Question: i'm unable to align the bars of my jqPlot with the corresponding labels. Please see the image of my chart. How can i make sure that the bars are centered right on top of the labels?

Here is the code i use for rendering the chart:
'''
function drawReadsChart(json) {
var s1 = [['<%= GetText("Combo Total") %>', json.Data.Combo.Total]];
var s2 = [['<%= GetText("Soil In Total") %>', json.Data.SoilIn.Uhf]];
var s3 = [['<%= GetText("UHF") %>', json.Data.Combo.Uhf]];
var s4 = [['<%= GetText("LF") %>', json.Data.Combo.Lf]];
$.jqplot('chart', [s2, s3, s4, s1], {
grid: {
drawBorder: false,
shadow: false
},
seriesDefaults: {
renderer: $.jqplot.BarRenderer,
rendererOptions: { fillToZero: true, shadow: false },
pointLabels: { show: true }
},
series: [
{ color: '#68BA38' },
{ color: '#68BA38' },
{ color: '#28C9DE' },
{ color: '#2895DE' }
],
axes: {
xaxis: {
renderer: $.jqplot.CategoryAxisRenderer
},
yaxis: {
padMin: 0
}
}
});
}
'''
I had to put all my 4 series into 1 serie. Then everything aligned correctly. To be able to assign colors to each bar individually, i had to set 'varyBarColor: true' on the BarRenderer, and also specify 'seriesColors'. Makes no sense, but it works.
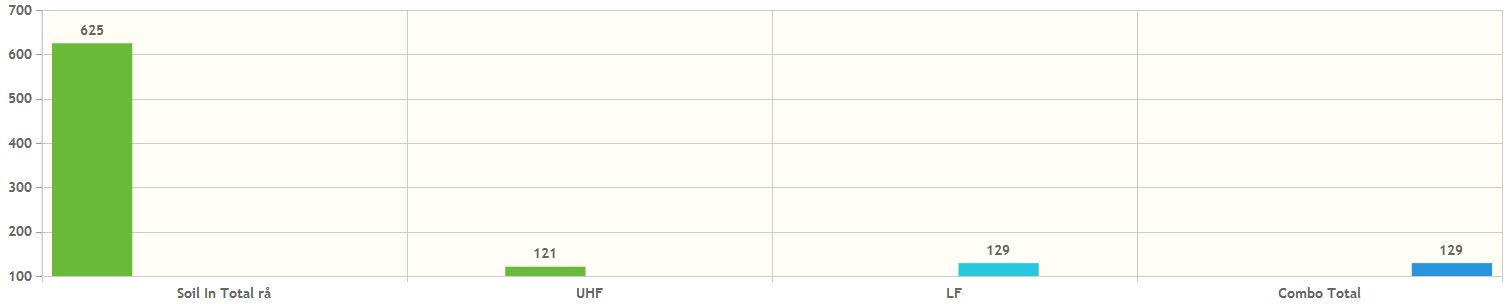
Answer: I had to combine my 4 series to 1 serie. Like this:
'''
var bars = [['<%= GetText("Soil In Total") %>', json.Data.SoilIn.Uhf,
['<%= GetText("UHF") %>', json.Data.Combo.Uhf],
['<%= GetText("LF") %>', json.Data.Combo.Lf],
['<%= GetText("Combo Total") %>', json.Data.Combo.Total]];
'''